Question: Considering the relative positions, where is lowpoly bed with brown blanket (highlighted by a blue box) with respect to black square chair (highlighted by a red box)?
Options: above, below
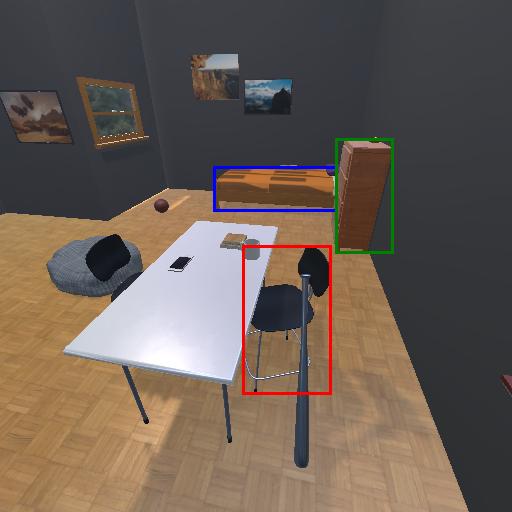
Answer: above